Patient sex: M
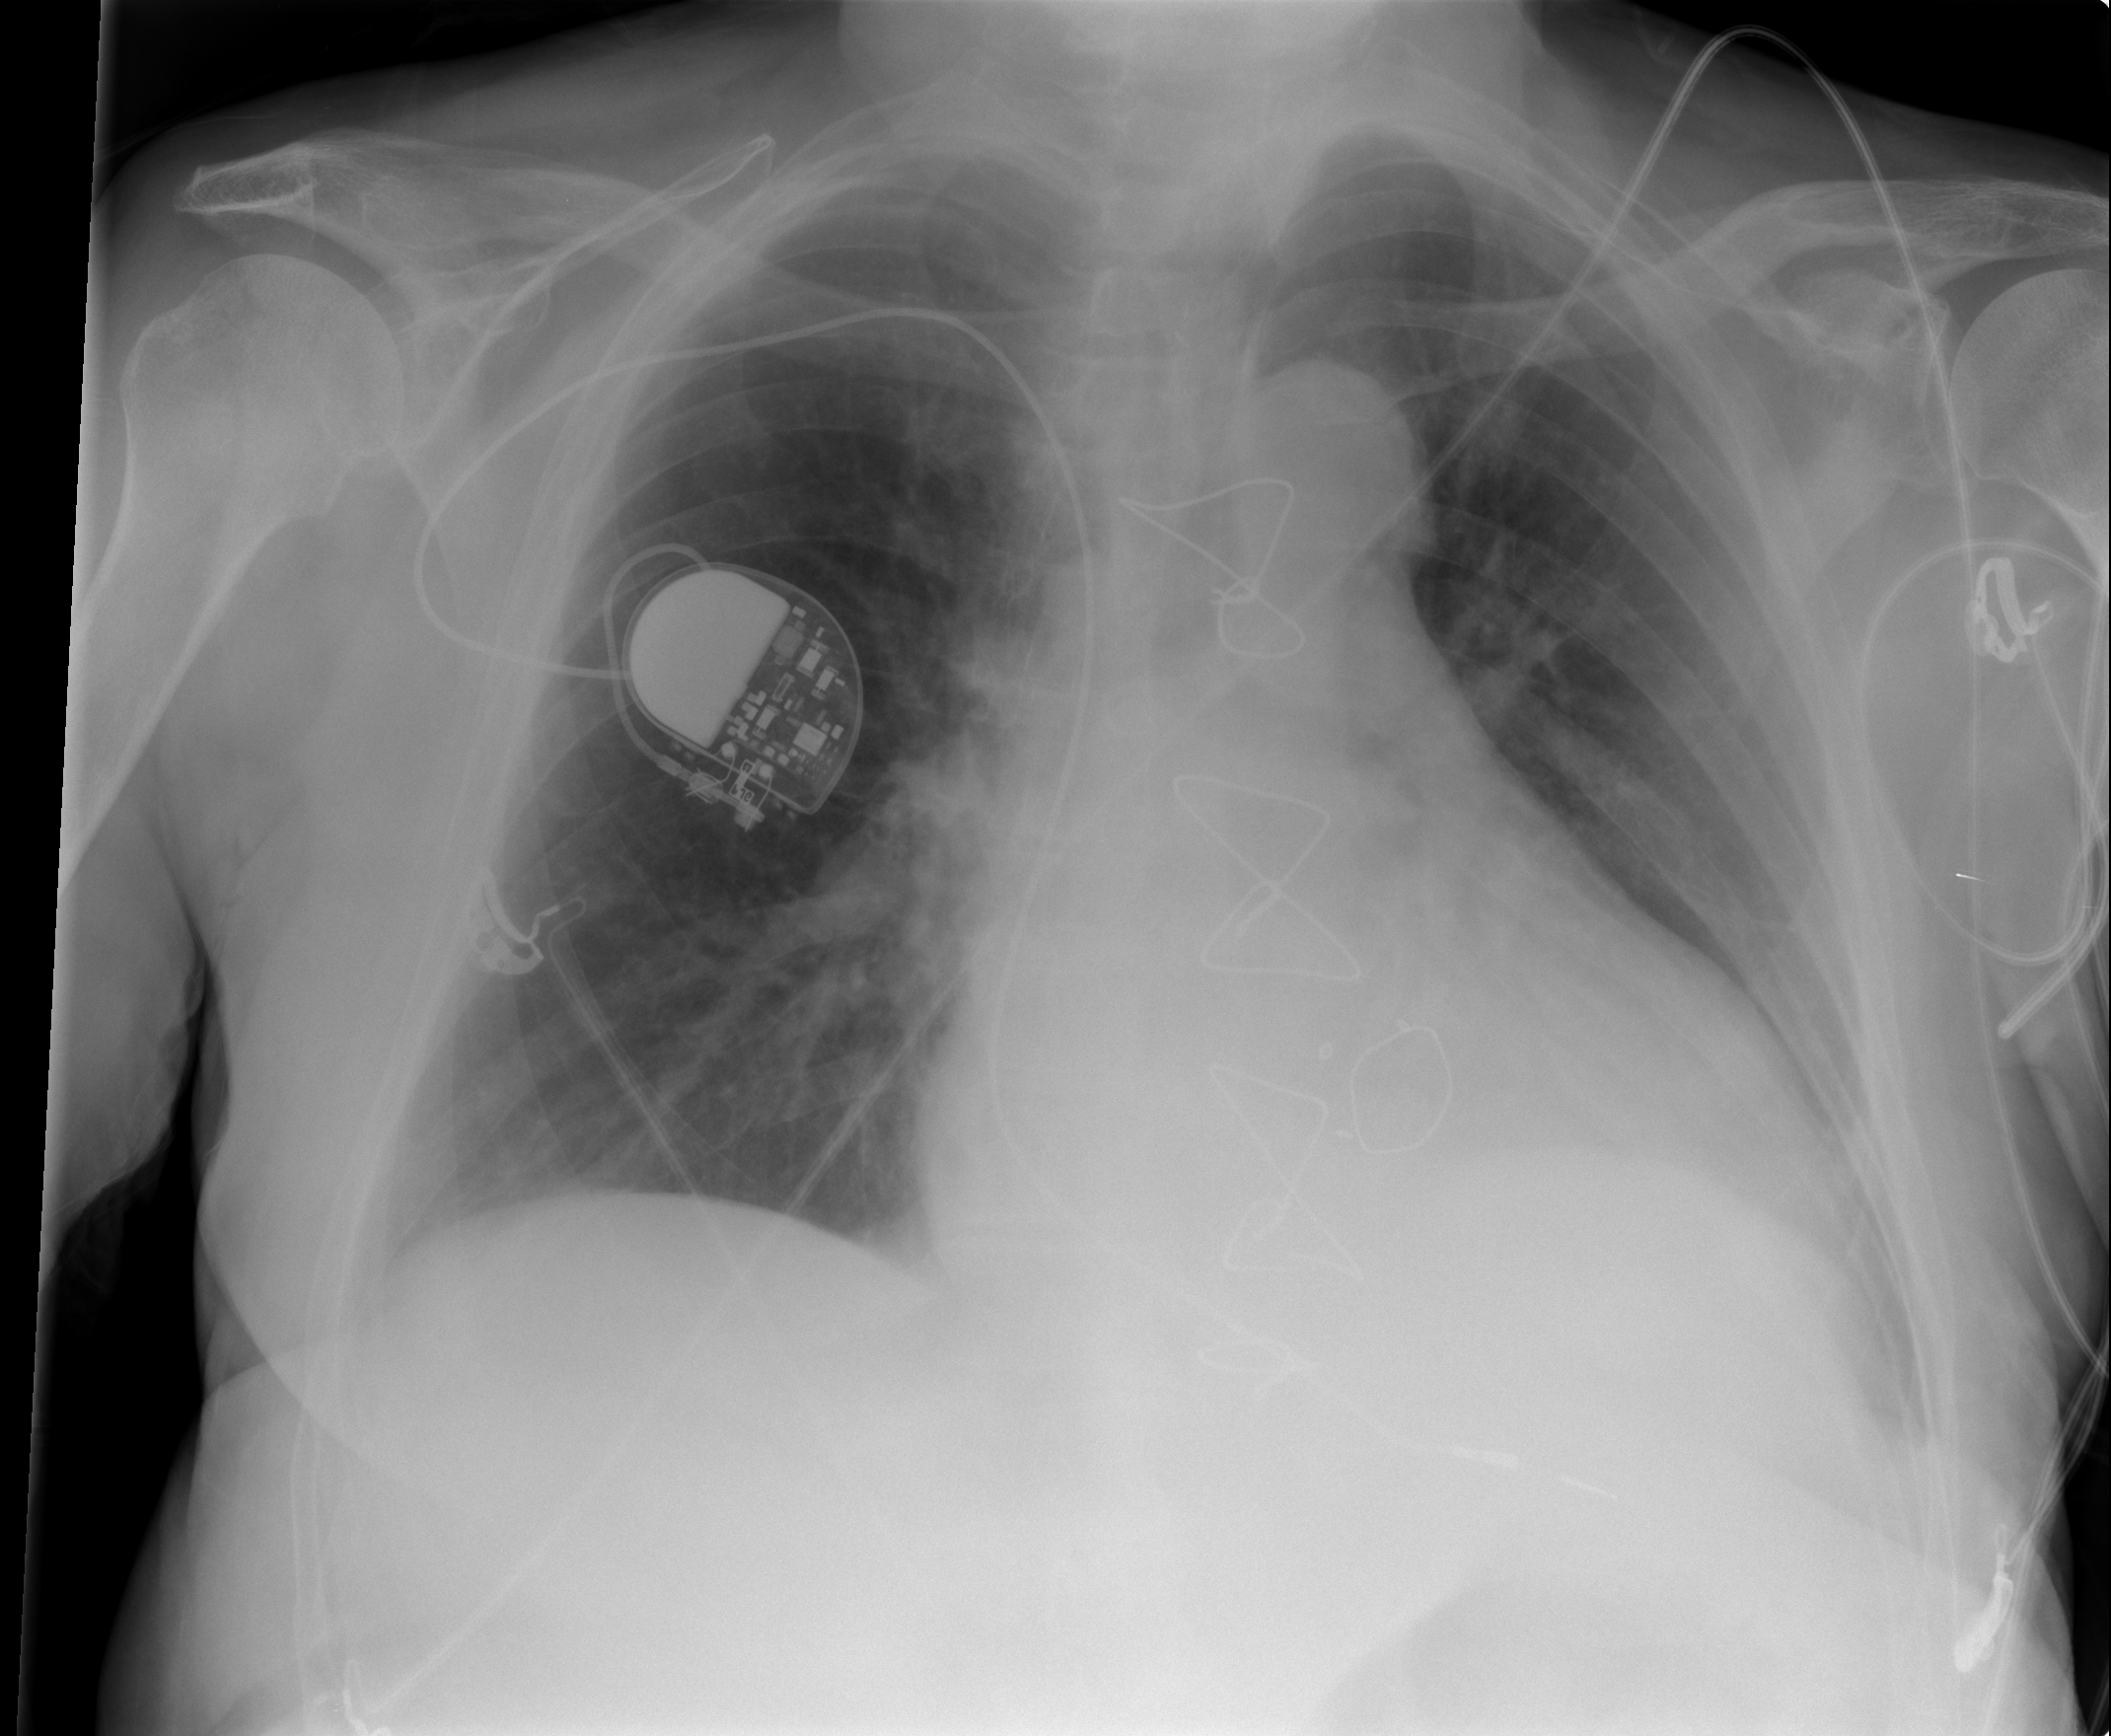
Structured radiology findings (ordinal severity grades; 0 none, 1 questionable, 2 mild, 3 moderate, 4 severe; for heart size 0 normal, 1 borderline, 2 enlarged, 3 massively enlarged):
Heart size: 3
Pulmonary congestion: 0
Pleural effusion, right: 0
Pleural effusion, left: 1
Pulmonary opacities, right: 0
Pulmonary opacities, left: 0
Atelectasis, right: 0
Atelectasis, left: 0